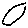
Label: bird